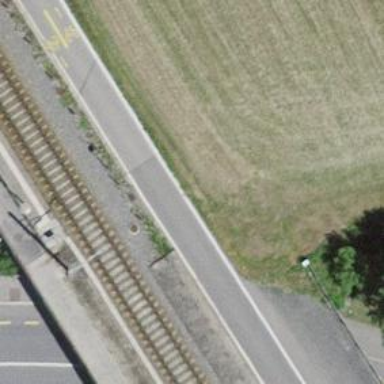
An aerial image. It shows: Bridge for cycleway.